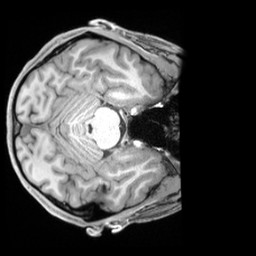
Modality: T1w
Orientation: axial
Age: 29
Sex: male
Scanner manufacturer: siemens
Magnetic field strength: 3 T
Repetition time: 2.2 s
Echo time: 0.00218 s